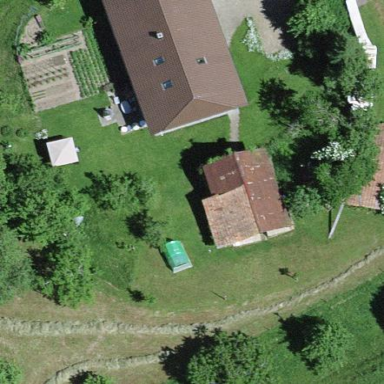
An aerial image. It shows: Farmyard area.